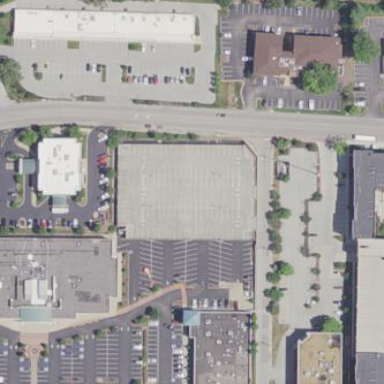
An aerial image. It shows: Multi-storey parking building with paved surface.